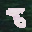
Label: 8